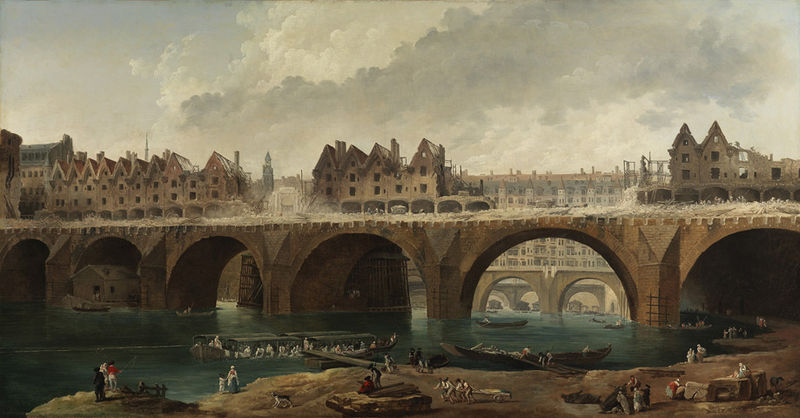
Titel: Der Abbruch der Häuser auf der Notre-Dame-Brücke in Paris
Künstler: Hubert Robert
Standort: Karlsruhe
Institution: Staatliche Kunsthalle Karlsruhe
Schlagwörter: blau, feuer, gemälde, himmel, mann, wasser, weiß, wolken, fluss, frauen, gelb, grün, menschen, stadt, ufer, braun, fenster, frau, grau, männer, paris, pfeiler, schwarz, straße, dach, gebäude, haus, hund, hunde, rot, tiere, wolke, beige, leute, malerei, hose, architektur, stein, steine, öl, erde, häuser, brücke, gewässer, rauch, land, gold, kind, mutter, personen, arbeit, boot, boote, handel, kahn, kamin, karren, kinder, paddel, ruder, schornstein, turm, farbig, küste, schiff, schiffe, wellen, ansicht, bogen, fassaden, passanten, venedig, zuschauer, fischer, arbeiten, transport, dächer, farbe, ziehen, arbeiter, figuren, hafen, kähne, schutt, seine, wagen, bogenbrücke, lastkahn, strom, brand, krieg, querformat, steg, trümmer, unglück, zerstörung, panorama, bögen, rit, verfall, ruine, steinbrücke, bomben, pfahl, fracht, abbruch, angel, napoleon, ruinen, florenz, fähre, london, bote, mäner, bauen, brücken, angler, feuersbrunst, angeln, brückenbogen, aufbau, baustelle, arno, brückenpfeiler, robert, botte, bebauung, prag, bott, bewohnt, wiederaufbau, reihenhäuser, fähren, hubert, krämer, verladung, ssteine, steinbrücken, perag, pfähler